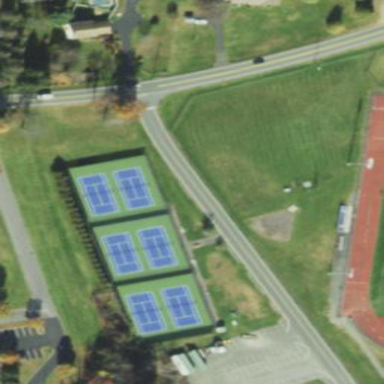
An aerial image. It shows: Tennis court on the leisure land pitch.